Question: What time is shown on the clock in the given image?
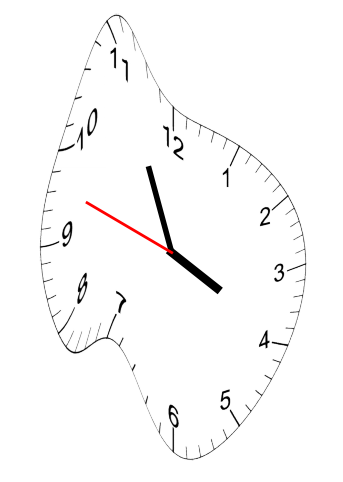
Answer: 03:55:48